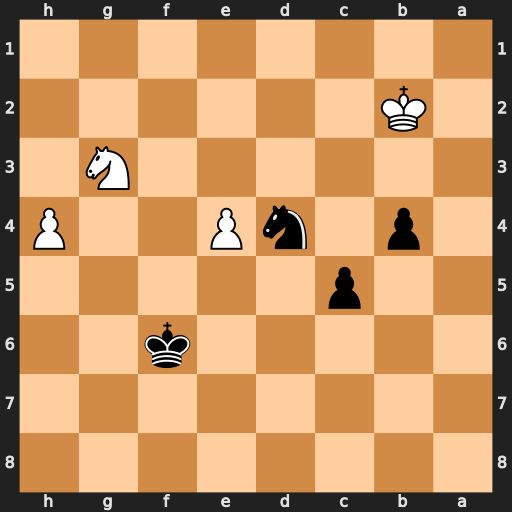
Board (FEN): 8/8/5k2/2p5/1p1nP2P/6N1/1K6/8
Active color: b
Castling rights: -
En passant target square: -
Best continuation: c4 h5 c3+ Kc1 b3